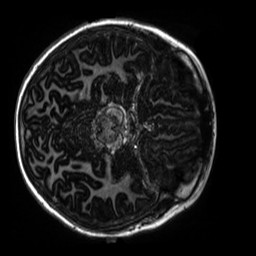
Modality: MP2RAGE
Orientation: axial
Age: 9
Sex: male
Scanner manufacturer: siemens
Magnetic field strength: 3 T
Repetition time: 4 s
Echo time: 0.00303 s